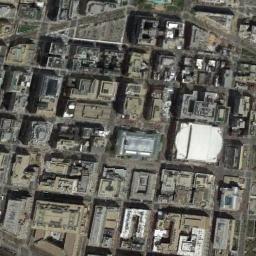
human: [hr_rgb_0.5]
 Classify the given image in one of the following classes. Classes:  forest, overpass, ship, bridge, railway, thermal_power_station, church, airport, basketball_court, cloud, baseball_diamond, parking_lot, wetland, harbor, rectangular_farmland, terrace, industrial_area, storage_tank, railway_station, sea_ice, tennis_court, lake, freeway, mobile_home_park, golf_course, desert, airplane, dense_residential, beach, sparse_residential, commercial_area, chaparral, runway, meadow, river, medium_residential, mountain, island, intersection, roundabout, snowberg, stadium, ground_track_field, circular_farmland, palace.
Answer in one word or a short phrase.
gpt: commercial_area